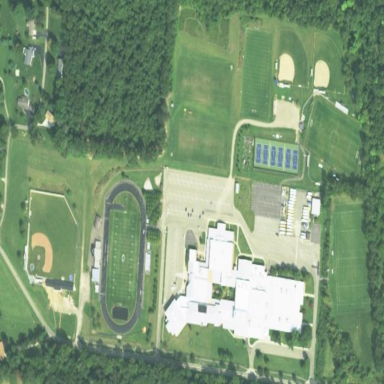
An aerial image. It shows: School.